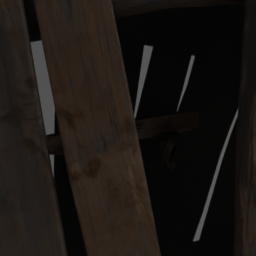
Label: architecture